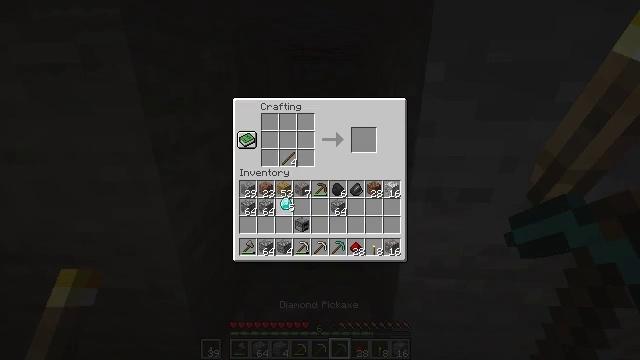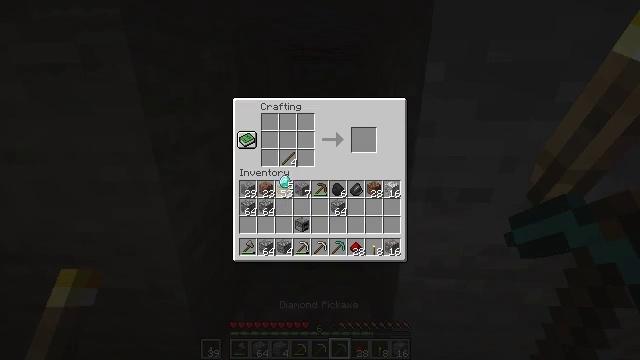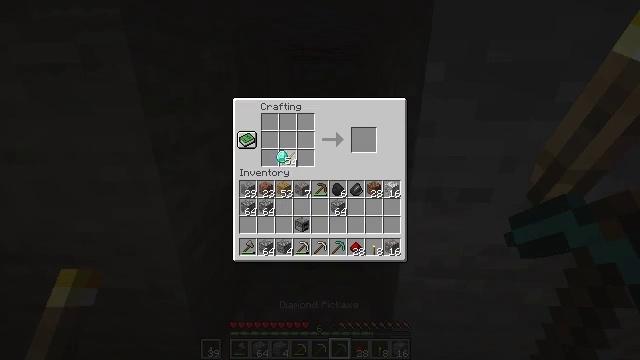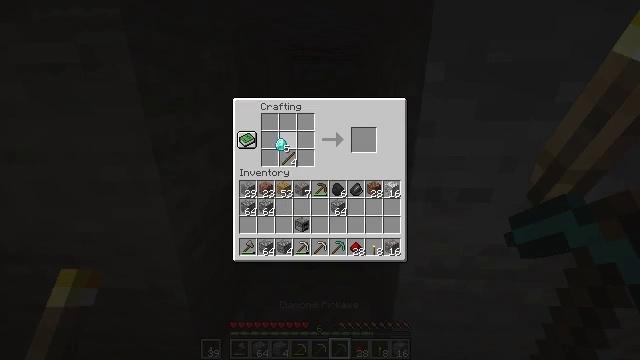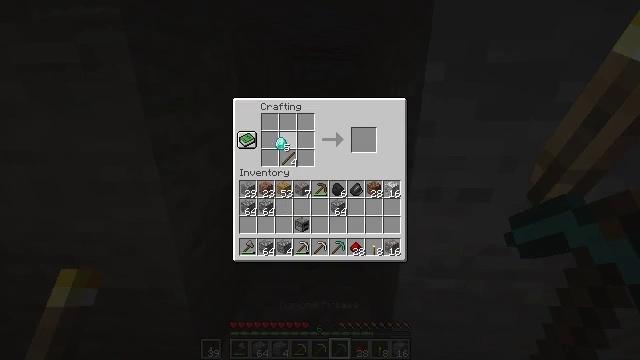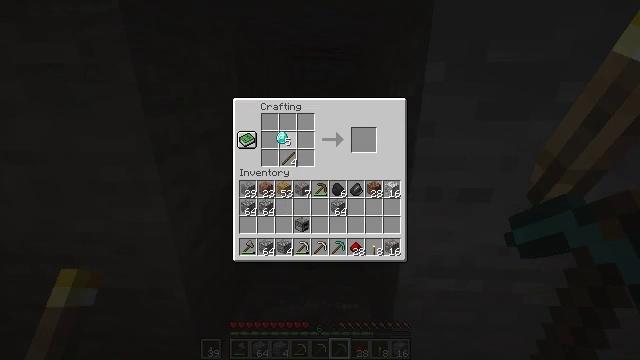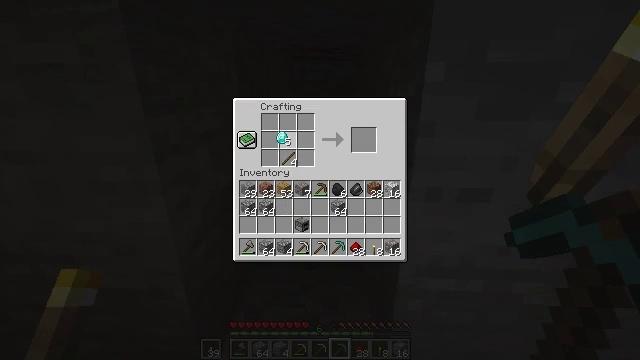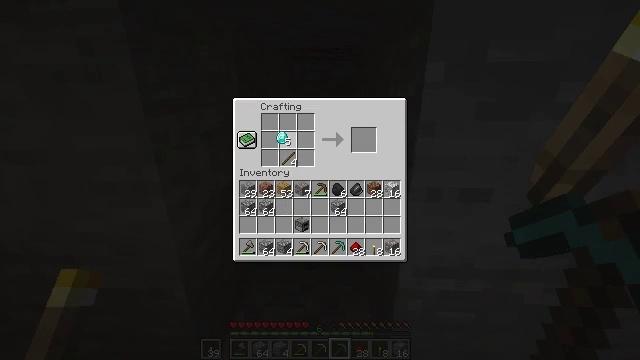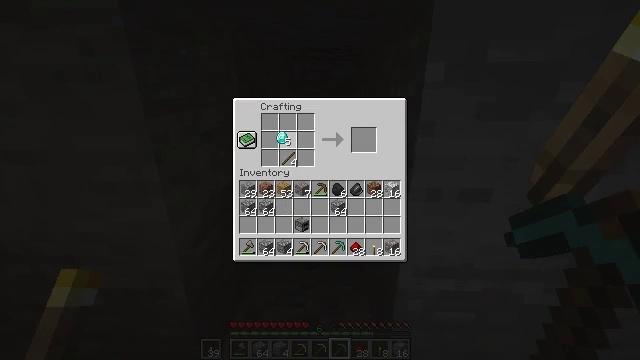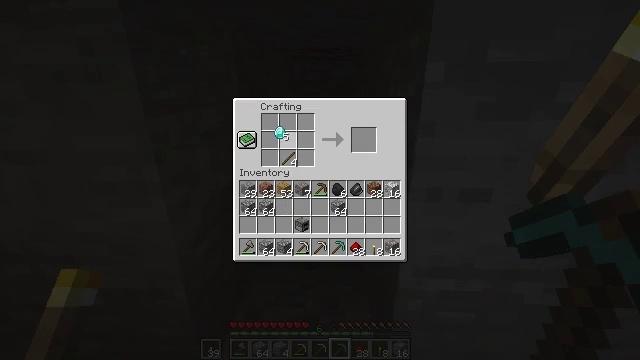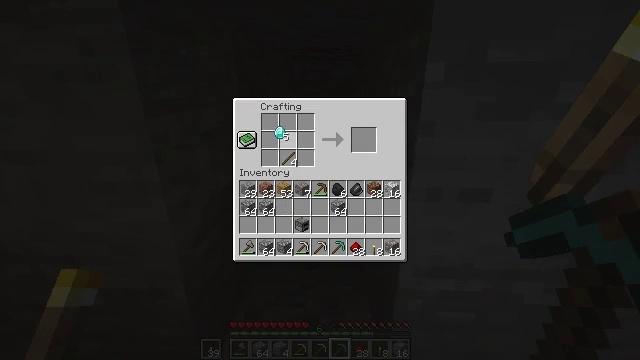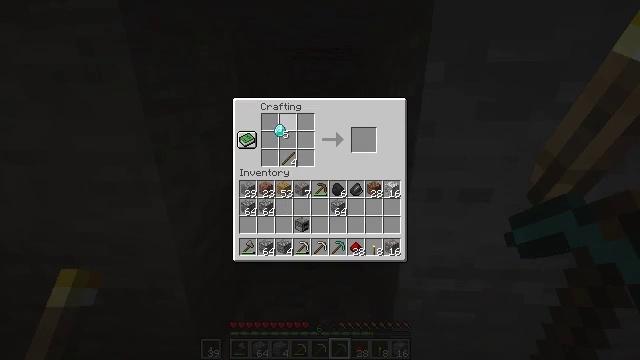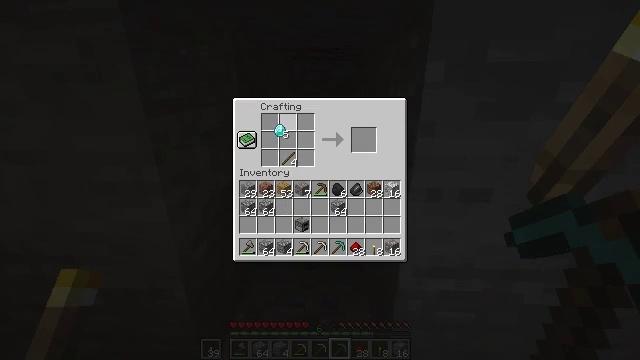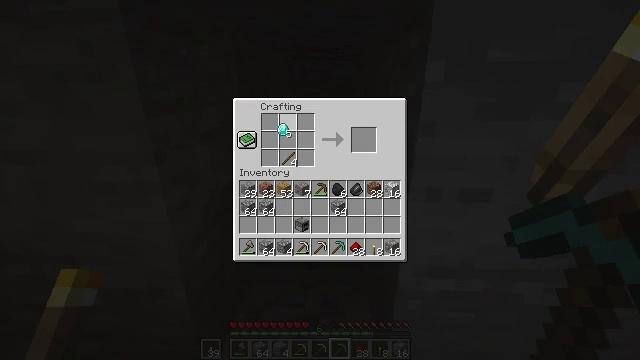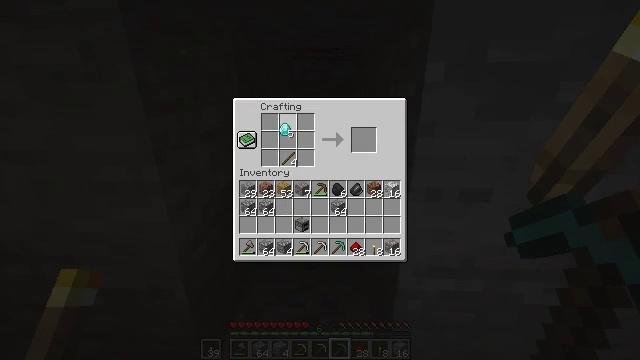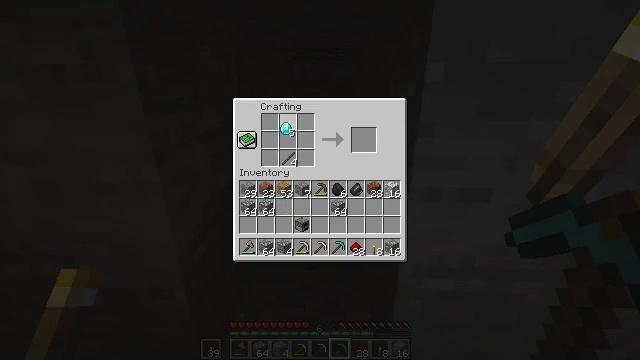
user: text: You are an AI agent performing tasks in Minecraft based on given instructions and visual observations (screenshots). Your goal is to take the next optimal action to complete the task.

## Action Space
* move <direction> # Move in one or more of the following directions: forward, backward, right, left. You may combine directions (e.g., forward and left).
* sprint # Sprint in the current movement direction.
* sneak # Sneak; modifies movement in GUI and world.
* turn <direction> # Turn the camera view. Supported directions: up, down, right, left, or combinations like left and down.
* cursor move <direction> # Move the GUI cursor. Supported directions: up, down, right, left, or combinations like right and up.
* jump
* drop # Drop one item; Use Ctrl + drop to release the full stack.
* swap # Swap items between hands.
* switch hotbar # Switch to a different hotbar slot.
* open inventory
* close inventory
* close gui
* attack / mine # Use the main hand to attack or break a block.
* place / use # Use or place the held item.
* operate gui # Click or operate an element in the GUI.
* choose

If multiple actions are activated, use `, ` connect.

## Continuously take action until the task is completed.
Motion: motion action
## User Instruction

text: Open the crafting table to make a diamond sword.
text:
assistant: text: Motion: cursor move up
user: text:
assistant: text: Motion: cursor move up
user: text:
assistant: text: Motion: cursor move up
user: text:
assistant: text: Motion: no_op
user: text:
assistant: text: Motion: no_op
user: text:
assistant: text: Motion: no_op
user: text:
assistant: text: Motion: no_op
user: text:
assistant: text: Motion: no_op
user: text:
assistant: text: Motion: no_op
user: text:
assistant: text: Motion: no_op
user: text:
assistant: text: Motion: no_op
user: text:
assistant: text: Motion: no_op
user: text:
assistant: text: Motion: no_op
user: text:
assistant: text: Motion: operate gui
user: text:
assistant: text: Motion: operate gui
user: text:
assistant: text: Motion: operate gui
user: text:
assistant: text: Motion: operate gui
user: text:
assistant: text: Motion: operate gui
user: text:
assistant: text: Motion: operate gui
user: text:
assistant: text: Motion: operate gui
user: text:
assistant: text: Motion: operate gui
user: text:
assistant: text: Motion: no_op
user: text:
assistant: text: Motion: no_op
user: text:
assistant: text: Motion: no_op
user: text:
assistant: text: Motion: no_op
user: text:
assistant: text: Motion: no_op
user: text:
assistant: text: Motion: no_op
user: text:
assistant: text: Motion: no_op
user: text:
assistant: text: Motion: cursor move down
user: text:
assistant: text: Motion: cursor move left and down